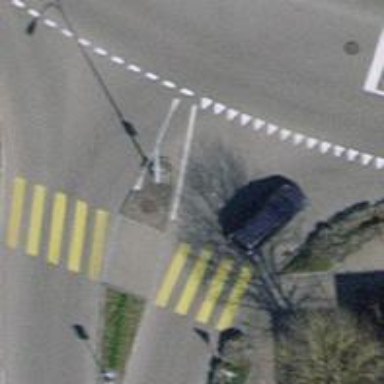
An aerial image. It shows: Marked road crossing with pedestrian island.